Question: I've got an iPhone only application, and I'm using XCode 5 assets catalog.
What should I do to make sure that all the necessary icons are available also when installing to an iPad?
Is it enough to have the default set, or should I check the iPad assets from the right toolbar and add those?

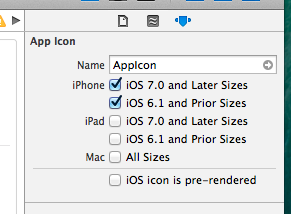
Answer: Tested it with just the iPhone assets and it is ok on iPad too. From what I can see a lower resolution icon than the one that would be needed it's being used, so it is a bit grainy, but the important thing to me is that the app icon isn't missing.